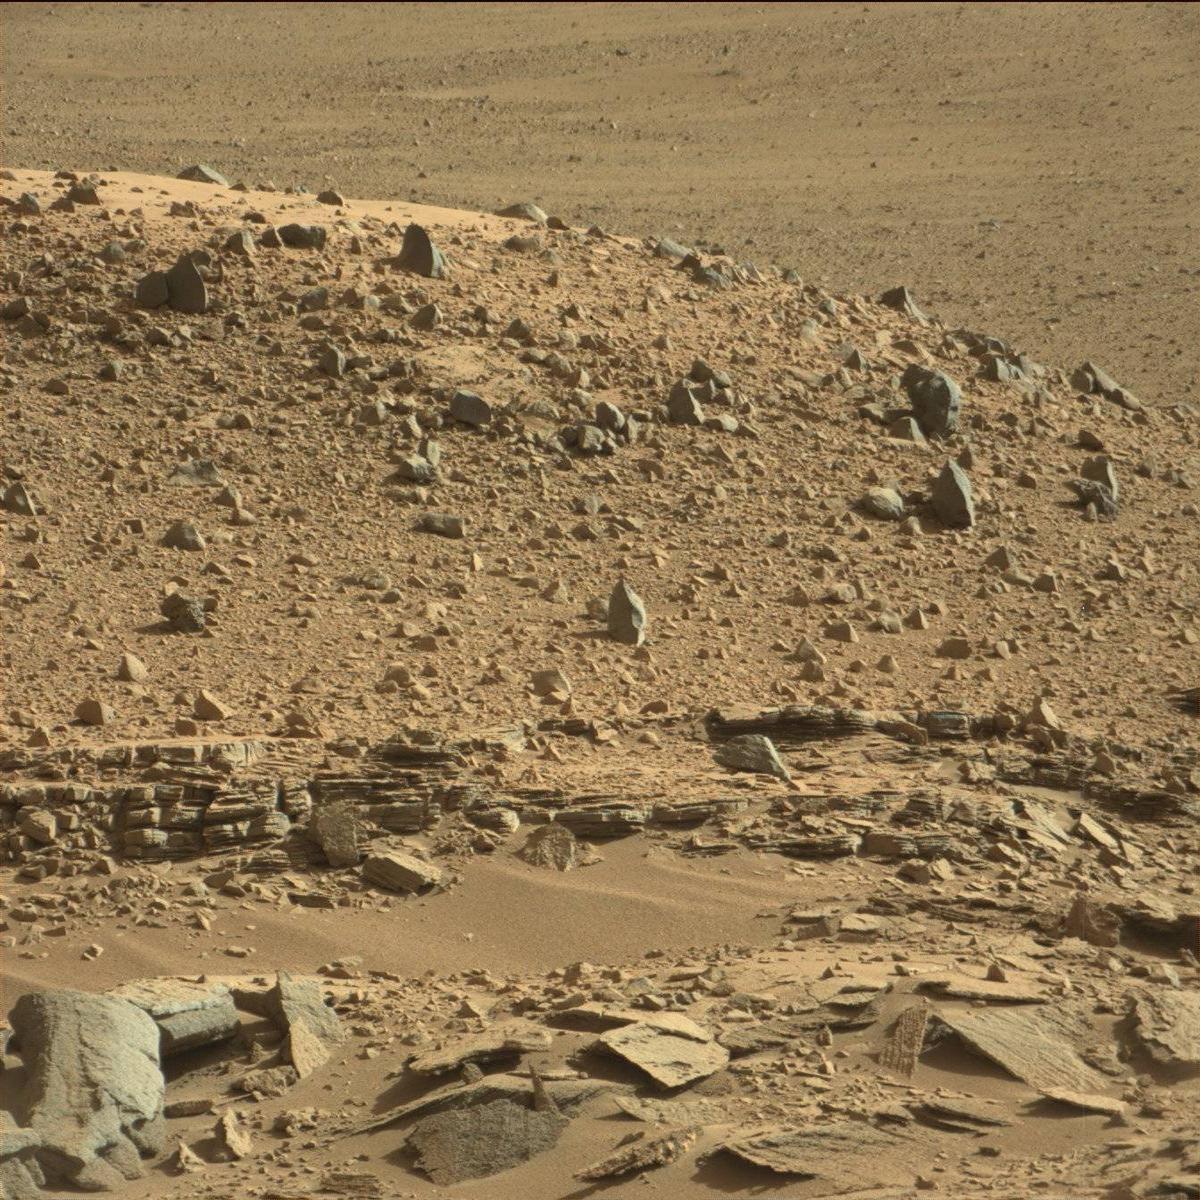
Terrain classes present: Bedrock, Rock, Sand / Soil